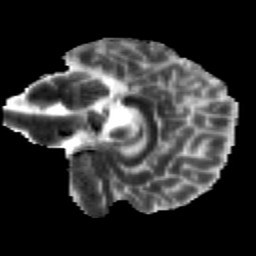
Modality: MD
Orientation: sagittal
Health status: healthy
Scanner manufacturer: siemens
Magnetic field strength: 3 T
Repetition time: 12 s
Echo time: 0.092 s